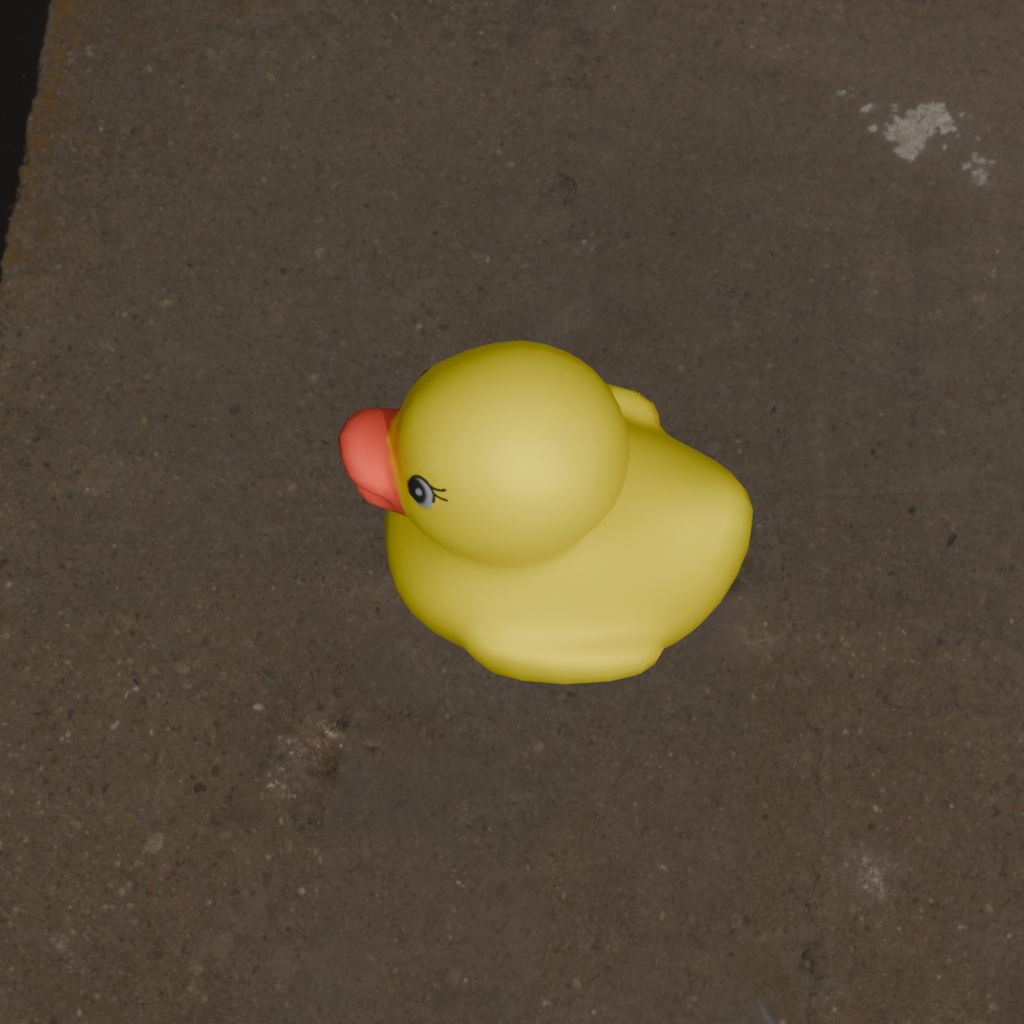
an image of a yellow rubber duck seen from <left_top> in a lakeside with a cloudy sky surrounded by greenery and dirt paths.